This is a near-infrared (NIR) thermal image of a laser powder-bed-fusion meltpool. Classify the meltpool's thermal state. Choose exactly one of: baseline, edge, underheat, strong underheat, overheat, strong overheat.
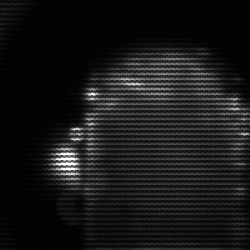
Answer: baseline